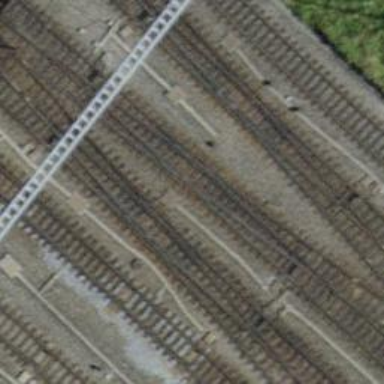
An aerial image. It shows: Railway switch.